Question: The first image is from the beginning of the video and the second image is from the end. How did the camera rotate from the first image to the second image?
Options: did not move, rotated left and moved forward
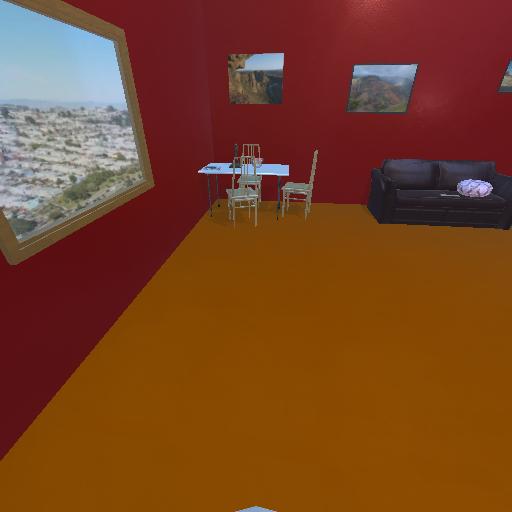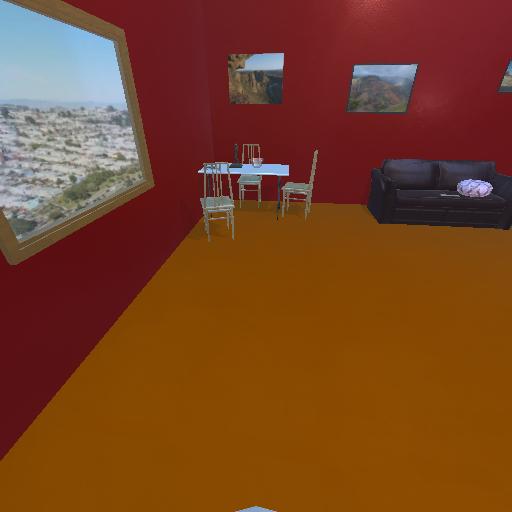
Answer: did not move